Chest X-ray:
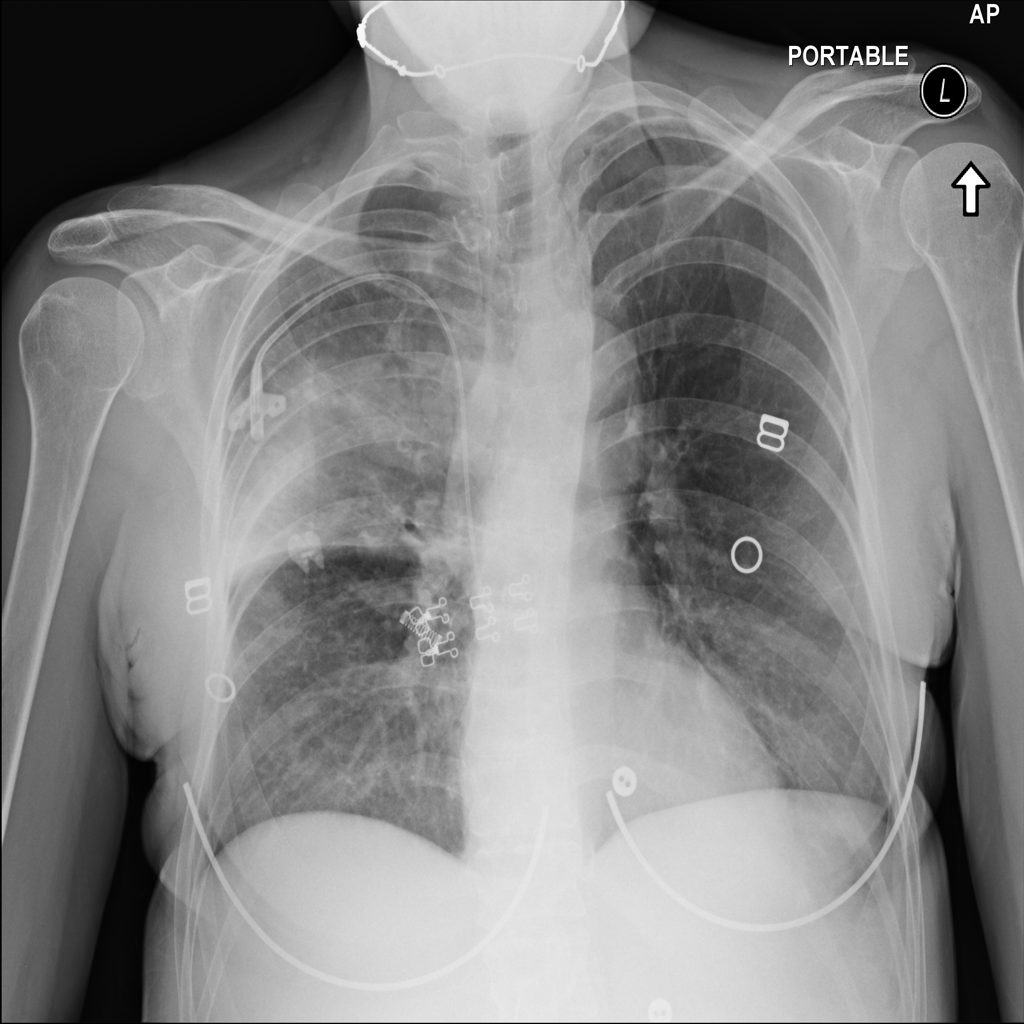
Findings: Consolidation
No abnormal finding: no